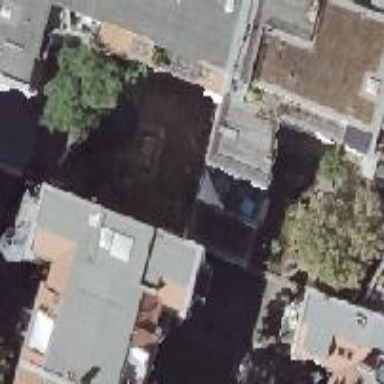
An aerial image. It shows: Apartments building with roof having double saltbox shape.